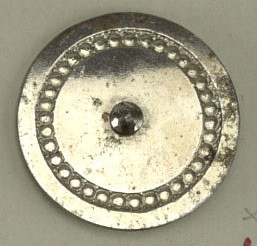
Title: Button
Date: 19th century
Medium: Steel
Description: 1931-59-251-a: Flat buttons ornamented near edge with ring of dot...